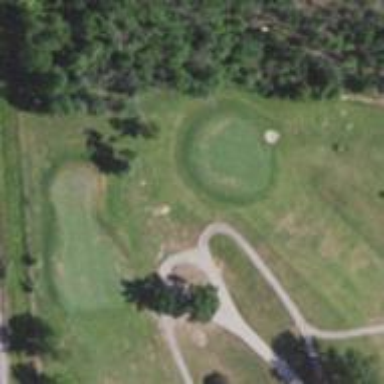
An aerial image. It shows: Golf hole.